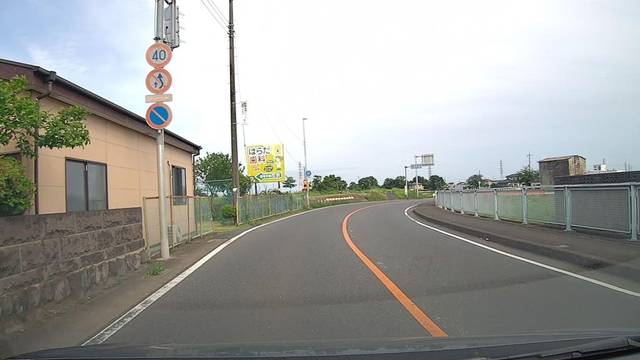
Region: Japan
Coordinates: 35.383, 139.339